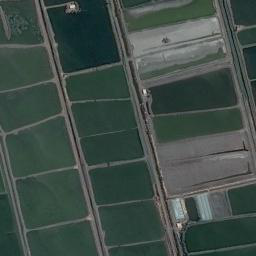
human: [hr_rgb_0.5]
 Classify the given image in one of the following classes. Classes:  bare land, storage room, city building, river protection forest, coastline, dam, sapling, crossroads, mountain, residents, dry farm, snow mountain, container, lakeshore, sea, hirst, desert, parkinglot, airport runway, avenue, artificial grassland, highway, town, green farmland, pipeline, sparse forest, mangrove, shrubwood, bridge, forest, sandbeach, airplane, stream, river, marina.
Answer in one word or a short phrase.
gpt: green farmland